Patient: sex M, age 56
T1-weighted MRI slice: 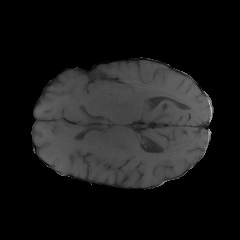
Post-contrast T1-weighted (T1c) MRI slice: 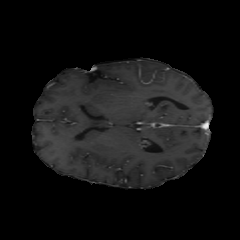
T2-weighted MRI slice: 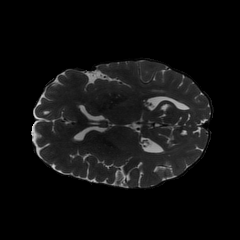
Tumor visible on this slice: no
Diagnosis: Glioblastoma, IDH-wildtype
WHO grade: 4